Interaction volume radius: 10 \u00c5
Interaction volume height: 40 \u00c5
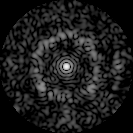
Disorder parameter: 0.7387